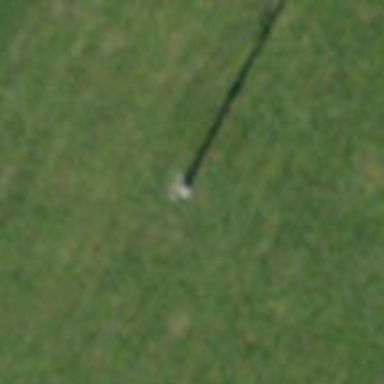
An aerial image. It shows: Power pole.